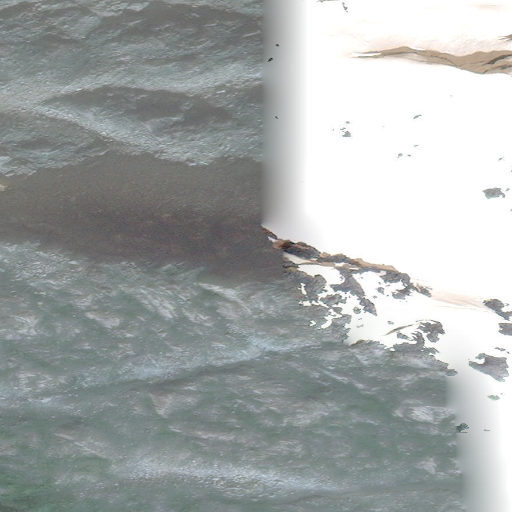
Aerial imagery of mountain in Alaska named Hugh Miller Mountain containing only unknown